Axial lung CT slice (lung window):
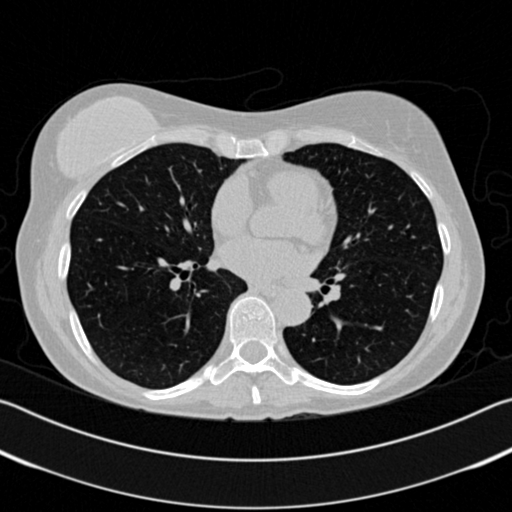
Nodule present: no